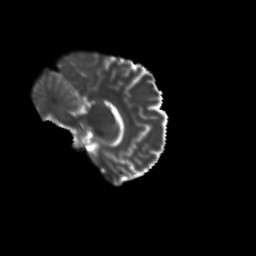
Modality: T2w
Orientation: sagittal
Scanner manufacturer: siemens
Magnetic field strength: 3 T
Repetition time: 9.2 s
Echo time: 0.084 s